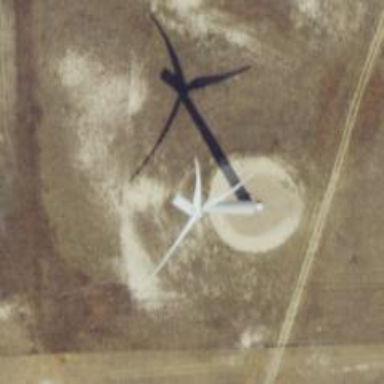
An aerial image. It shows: Wind generator powered by wind turbine.